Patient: sex F, age 35
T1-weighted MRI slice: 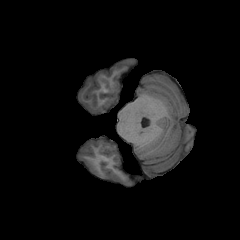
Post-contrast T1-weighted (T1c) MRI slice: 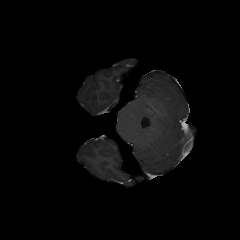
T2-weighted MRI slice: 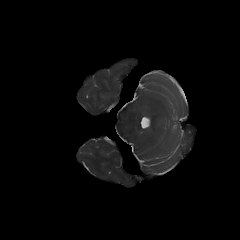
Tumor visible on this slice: no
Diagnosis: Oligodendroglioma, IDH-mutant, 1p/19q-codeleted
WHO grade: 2